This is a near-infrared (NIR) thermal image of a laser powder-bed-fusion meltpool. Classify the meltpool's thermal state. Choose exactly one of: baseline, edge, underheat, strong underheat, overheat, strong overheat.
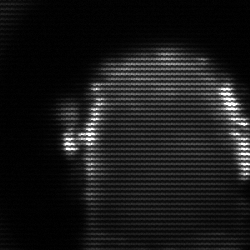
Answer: baseline